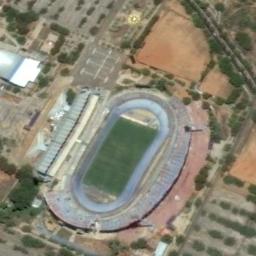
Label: stadium